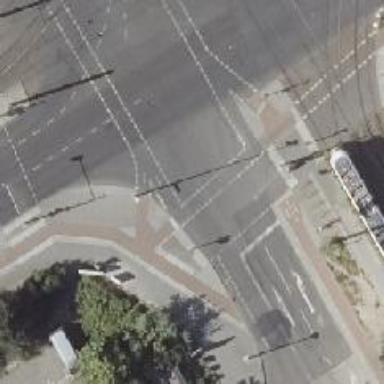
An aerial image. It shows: Cycleway with crossing that includes traffic signals and crossing island.